Question: Is there any plugin or shortcut to hide all except code section in sublime text 2?
I need to fold all except section at a time , Not fold one section at a time.
Thanks~

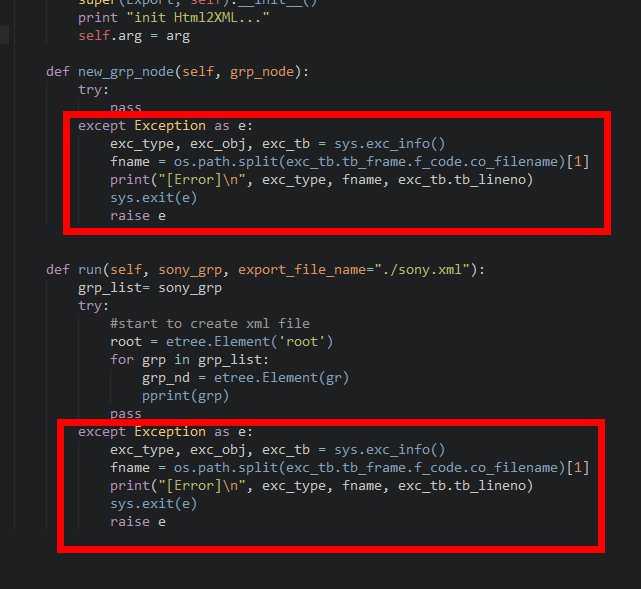
Answer: If you'll hover with the mouse over the line numbers you'll see arrows - clicking on any of them will fold/collapse the code

If you want to collapse/expand all - you can do so by going to edit->code folding and choose "fold all" or "unfold all":